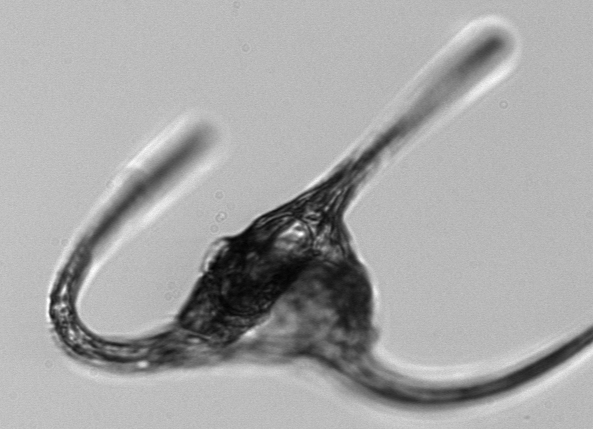
Label: Tripos